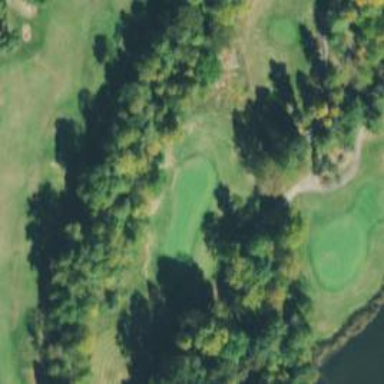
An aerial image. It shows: View of golf hole.